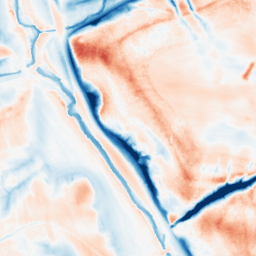
Category: classical
Decomposition family: gaussian_anisotropic
Decomposition parameters: sigma_x: 10
sigma_y: 10
Upsampling method: cubic_mitchell
Upsampling parameters: scale: 4
Upsampling scale: 4